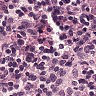
Metastatic tissue present: no